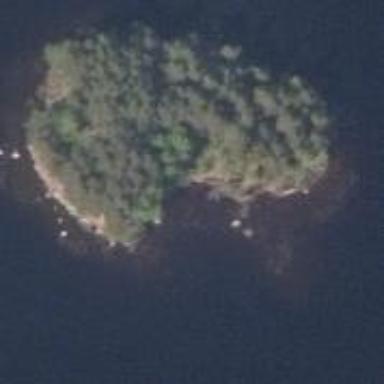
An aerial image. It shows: Islet.